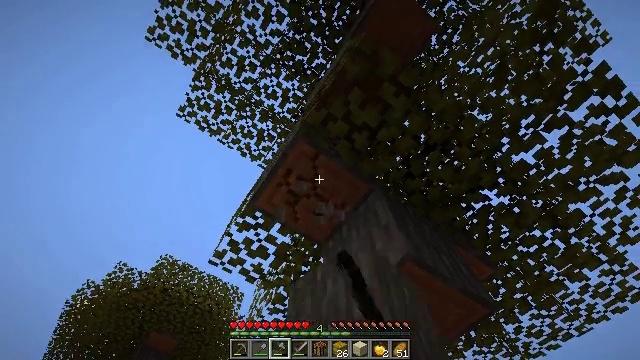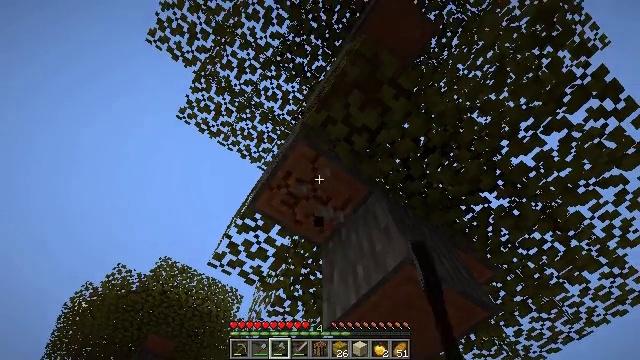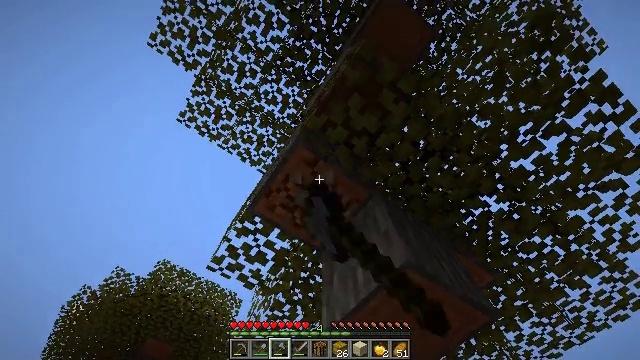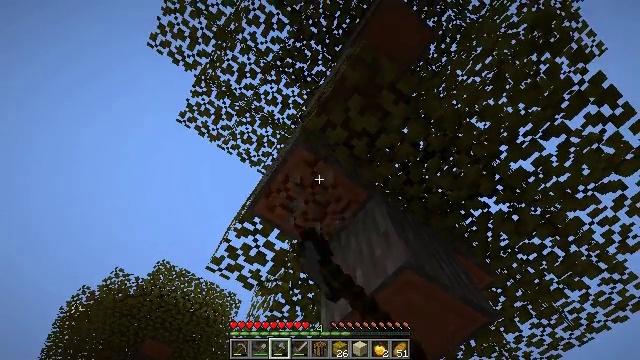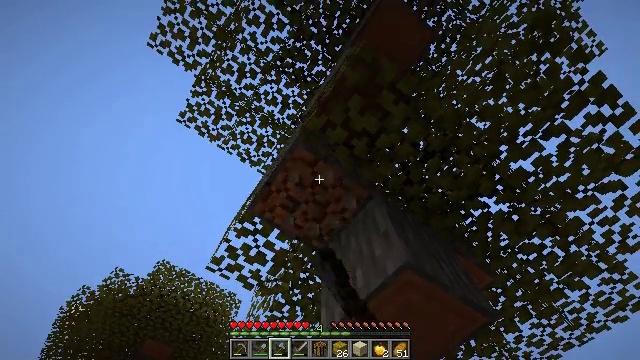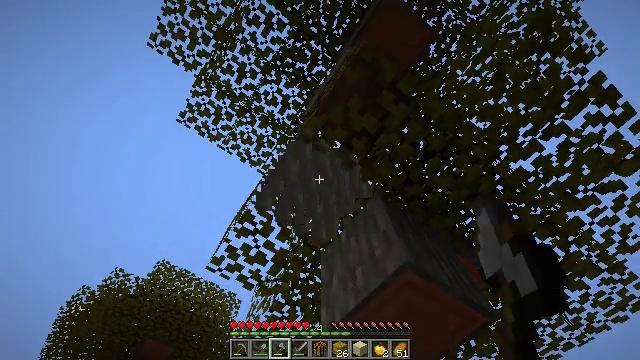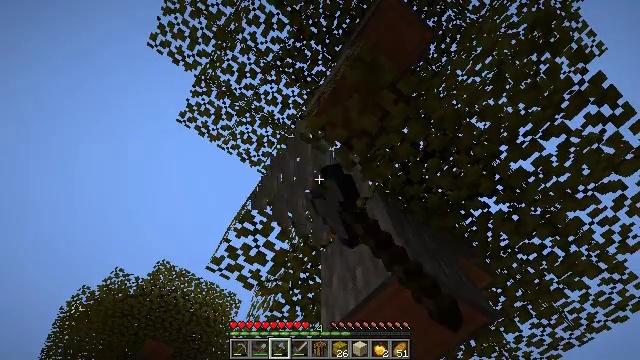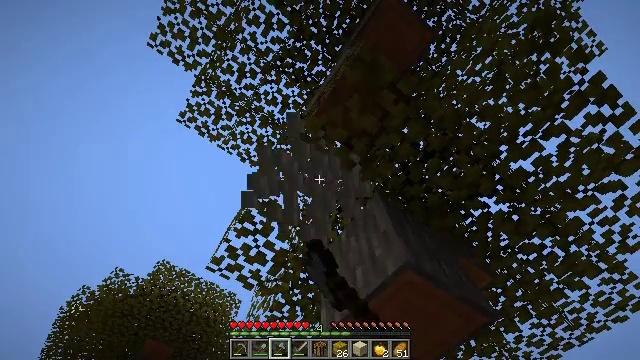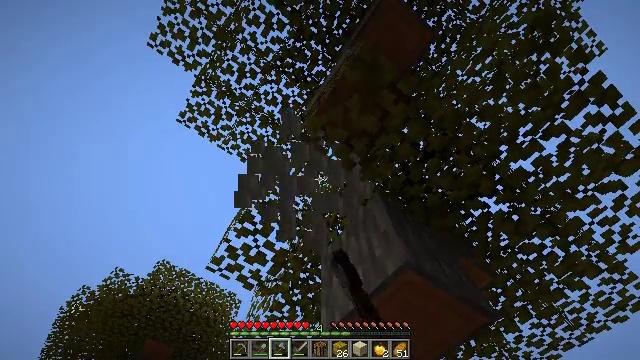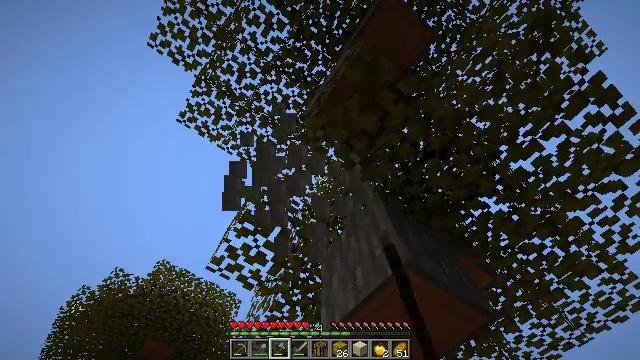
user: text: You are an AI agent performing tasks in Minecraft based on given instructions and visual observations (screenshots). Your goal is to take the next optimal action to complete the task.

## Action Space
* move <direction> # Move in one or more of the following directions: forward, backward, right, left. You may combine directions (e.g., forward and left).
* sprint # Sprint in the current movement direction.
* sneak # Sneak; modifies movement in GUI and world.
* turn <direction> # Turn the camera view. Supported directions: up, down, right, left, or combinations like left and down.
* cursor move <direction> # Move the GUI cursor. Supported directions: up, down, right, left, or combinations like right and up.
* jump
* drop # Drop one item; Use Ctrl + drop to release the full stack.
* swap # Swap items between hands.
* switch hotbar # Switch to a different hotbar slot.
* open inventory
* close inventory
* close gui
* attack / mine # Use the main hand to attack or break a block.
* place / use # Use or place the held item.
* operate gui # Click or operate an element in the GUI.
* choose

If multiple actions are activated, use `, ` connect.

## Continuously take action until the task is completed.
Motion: motion action
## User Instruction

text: Mine acacia log from the tree's trunk.
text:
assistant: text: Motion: attack / mine
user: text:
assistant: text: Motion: attack / mine
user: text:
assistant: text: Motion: attack / mine
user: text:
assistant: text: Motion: attack / mine
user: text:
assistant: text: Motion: attack / mine
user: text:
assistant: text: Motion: attack / mine
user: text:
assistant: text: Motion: attack / mine
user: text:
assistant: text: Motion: attack / mine
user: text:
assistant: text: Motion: attack / mine
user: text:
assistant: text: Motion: attack / mine